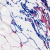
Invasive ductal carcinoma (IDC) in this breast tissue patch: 0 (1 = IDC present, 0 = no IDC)